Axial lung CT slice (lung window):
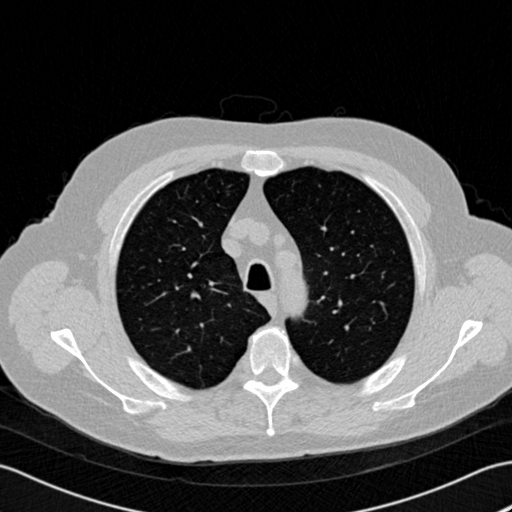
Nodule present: no